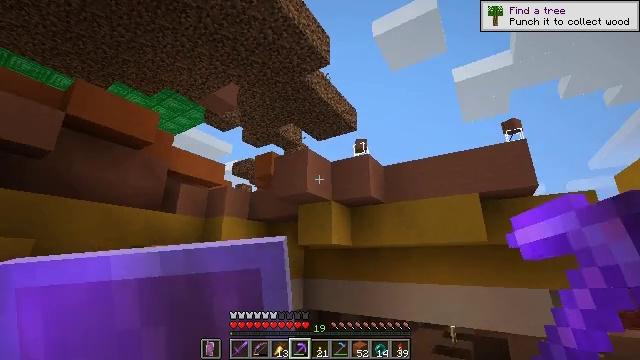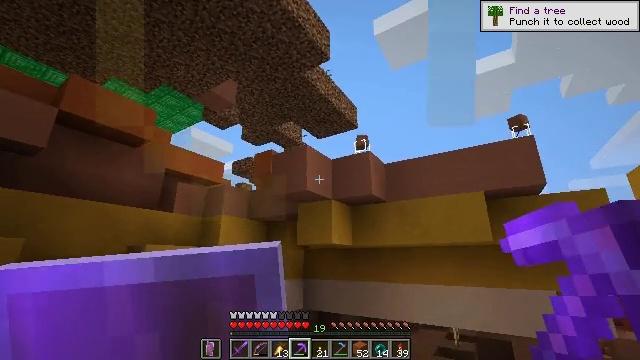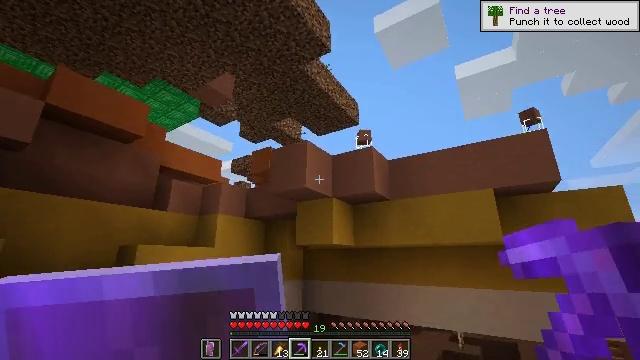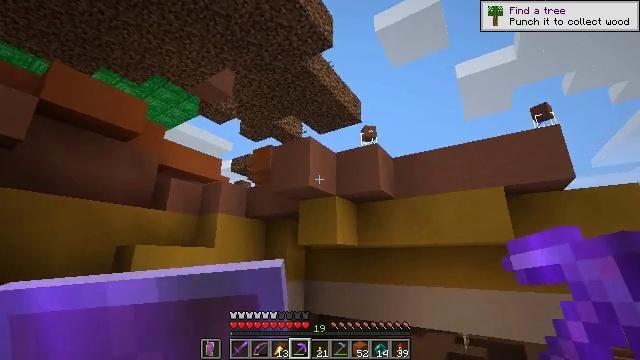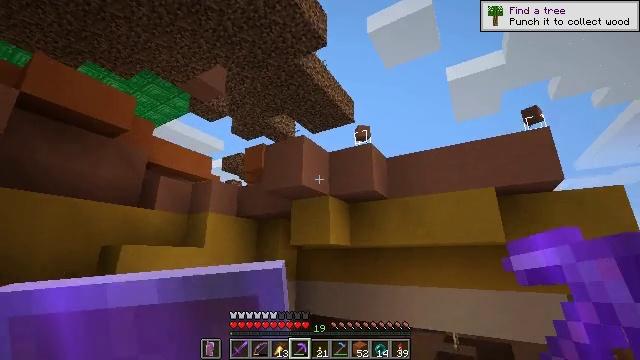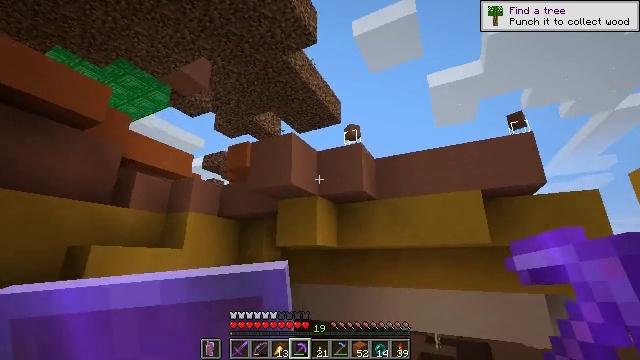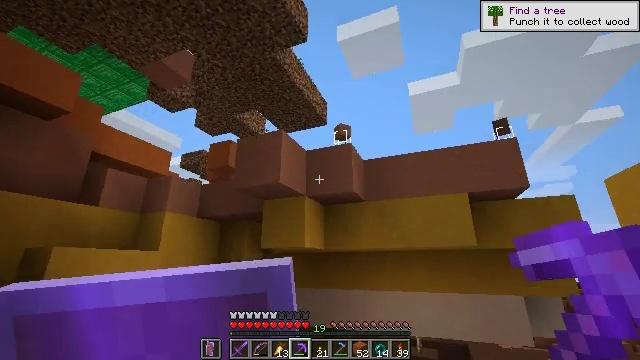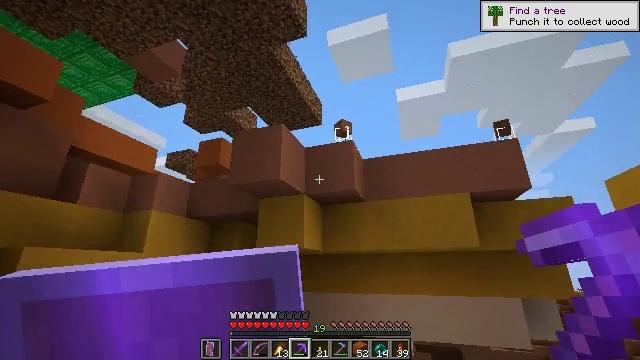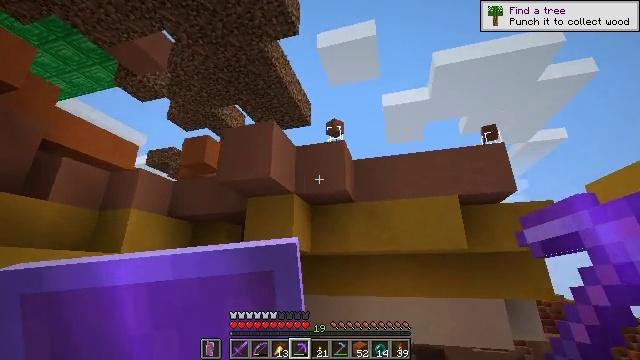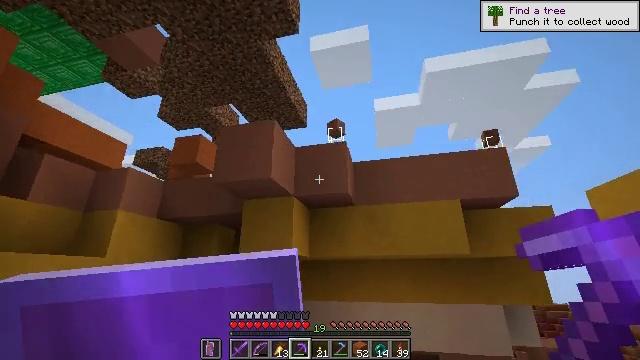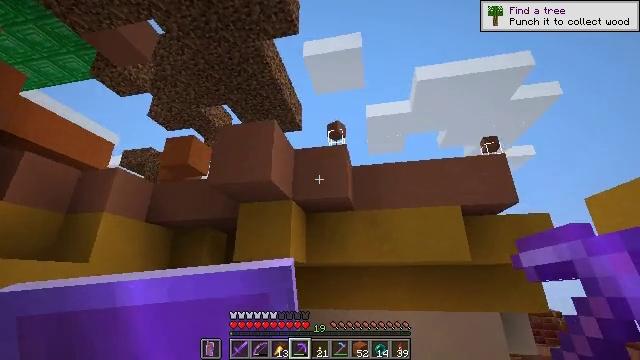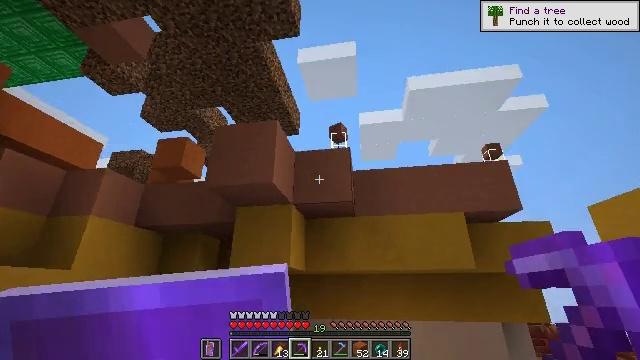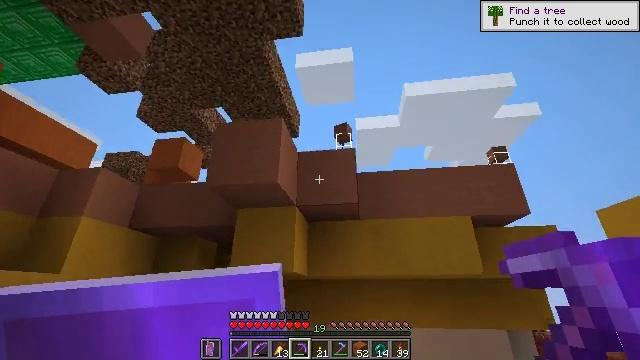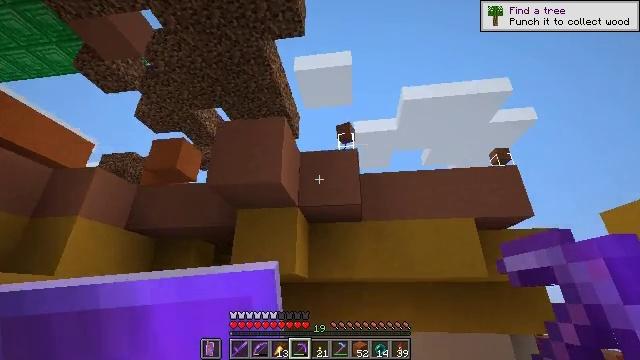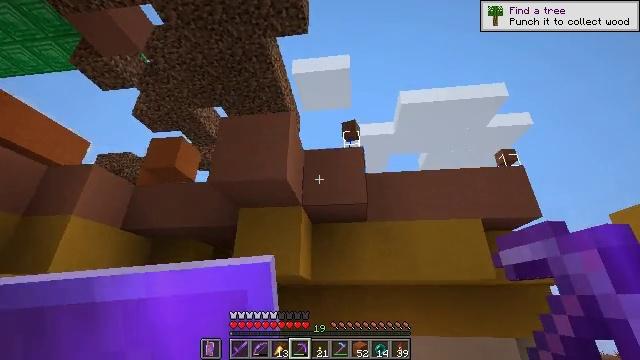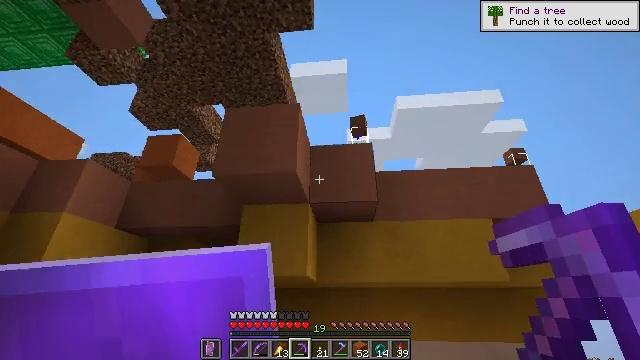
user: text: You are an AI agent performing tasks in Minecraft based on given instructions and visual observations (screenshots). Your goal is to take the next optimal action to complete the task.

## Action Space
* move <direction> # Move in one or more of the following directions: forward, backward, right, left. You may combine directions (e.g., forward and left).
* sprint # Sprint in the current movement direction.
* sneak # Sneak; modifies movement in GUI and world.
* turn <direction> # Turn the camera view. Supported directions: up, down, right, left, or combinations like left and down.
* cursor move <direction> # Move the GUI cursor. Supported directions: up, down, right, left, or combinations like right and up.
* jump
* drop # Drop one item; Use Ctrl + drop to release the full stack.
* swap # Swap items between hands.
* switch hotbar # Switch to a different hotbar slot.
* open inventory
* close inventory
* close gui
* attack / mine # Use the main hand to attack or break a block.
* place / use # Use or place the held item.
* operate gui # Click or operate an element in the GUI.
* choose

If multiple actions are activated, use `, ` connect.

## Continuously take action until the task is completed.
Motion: motion action
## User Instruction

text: Gather terracotta from the structure.
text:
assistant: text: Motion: move forward
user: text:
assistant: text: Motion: move forward
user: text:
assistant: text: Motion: move forward and move left
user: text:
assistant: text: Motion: move forward and move left, turn right
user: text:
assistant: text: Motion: move forward and move left, turn right
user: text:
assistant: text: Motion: move forward and move left, turn right
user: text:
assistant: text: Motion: move forward and move left, turn right
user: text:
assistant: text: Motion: move forward and move left, turn right
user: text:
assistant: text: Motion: move forward and move left, turn right
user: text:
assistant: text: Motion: move forward and move left, turn right and up
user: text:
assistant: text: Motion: move forward and move left, turn right and up
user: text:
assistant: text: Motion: move forward and move left, turn right and up
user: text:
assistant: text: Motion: move forward and move left
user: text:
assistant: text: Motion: move forward and move left
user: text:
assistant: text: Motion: move forward and move left, turn right
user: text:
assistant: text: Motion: move forward and move left
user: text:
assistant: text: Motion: move forward
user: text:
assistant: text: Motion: turn right
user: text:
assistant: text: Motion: turn right and up
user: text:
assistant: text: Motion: turn right and up
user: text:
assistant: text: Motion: no_op
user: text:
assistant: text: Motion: no_op
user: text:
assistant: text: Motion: turn right and up
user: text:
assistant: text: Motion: turn right and up
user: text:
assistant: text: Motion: no_op
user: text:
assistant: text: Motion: attack / mine
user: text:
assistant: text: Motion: attack / mine
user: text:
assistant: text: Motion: attack / mine
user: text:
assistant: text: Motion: no_op
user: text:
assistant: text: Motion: move forward